Question: I am wondering what is the most efficient way to create a multi-panel interface for my C# application. The application will be broken up into areas of functionality and i want each interface to appear in a panel or something. What is the best way to achieve this?

- The accordion on the left is where the user will navigate the different parts of the application.- As you can see it has 5 buttons (just an example of what i want). Each button will change the content of the panel on the right and change the ribbon control with the relevant buttons.
I'm sorry if this is a bit vague, i tried to explain it as best as i can.
Regards
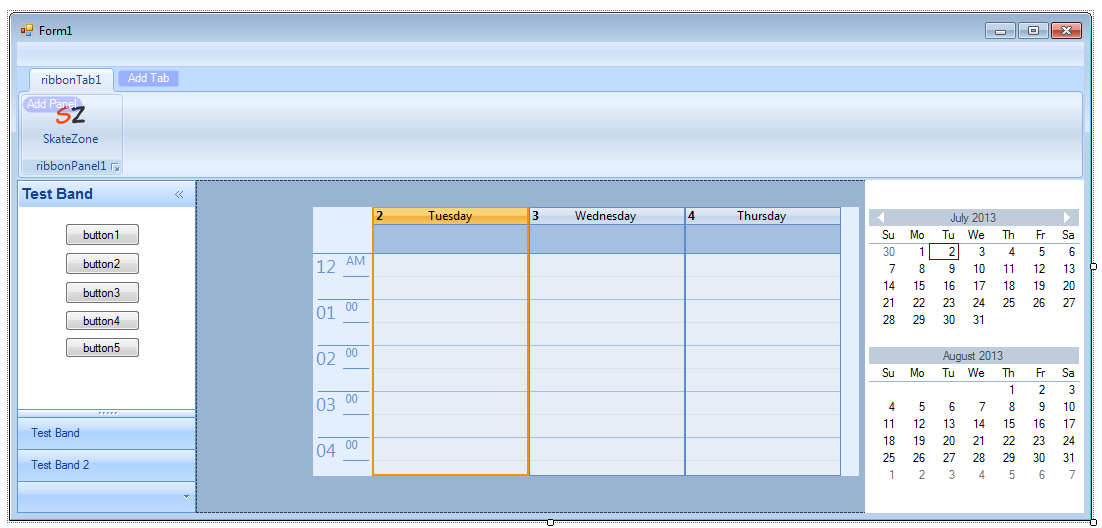
Answer: I would suggest to implement each interface as a UserControl and instantiate it dynamically. On your mainform you should provide a panel to display the control in. This way you can seperate different functionalities in different classes and have an easy way to display it.